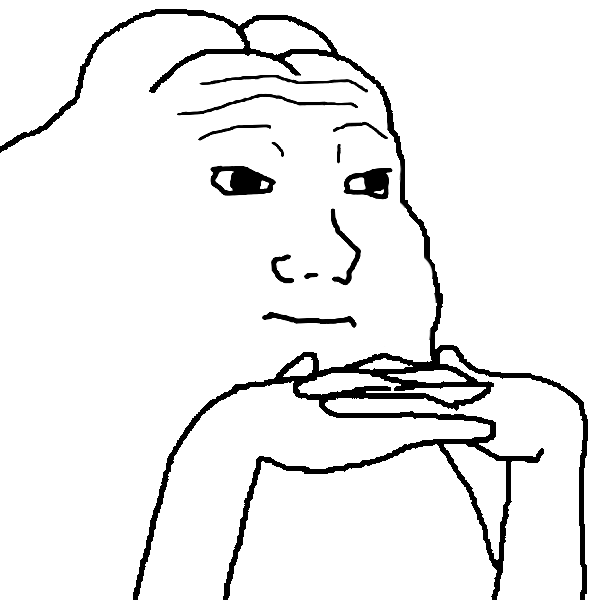
Label: 5_Blobjak